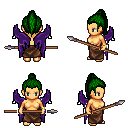
a pixel art fantasy rpg character, female body template, human, tanned skin, purple wings, robe skirt, green long topknot hairstyle, bracelets, spear, four views (front, back, left, right), 2x2 character sprite sheet, small pixel art, hard edges, no anti-aliasing